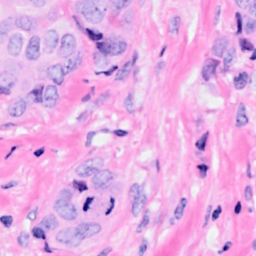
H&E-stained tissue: Breast